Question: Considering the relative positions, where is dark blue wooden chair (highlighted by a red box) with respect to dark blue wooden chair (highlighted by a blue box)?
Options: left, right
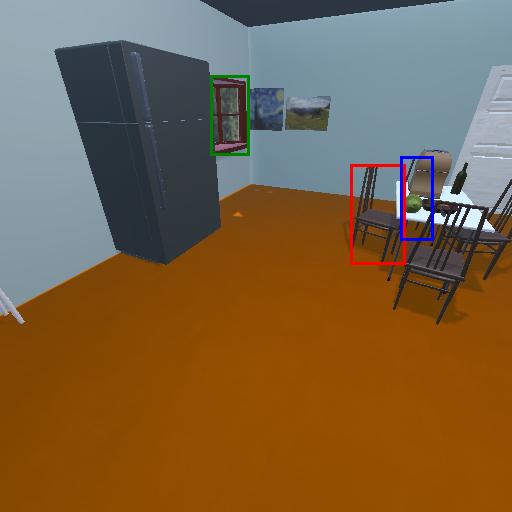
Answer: left